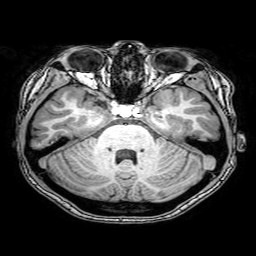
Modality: T1w
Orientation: coronal
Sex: female
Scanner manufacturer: philips
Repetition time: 0.008099 s
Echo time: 0.0037 s